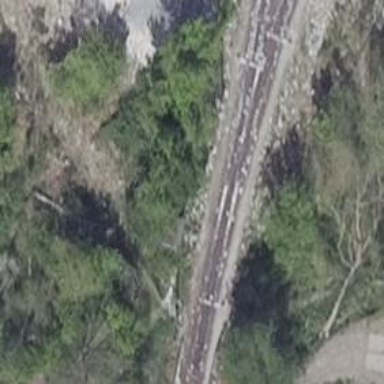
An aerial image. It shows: Railway switch.